Field crop: maize
Growth stage: 1
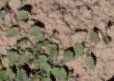
Species: convolvulus